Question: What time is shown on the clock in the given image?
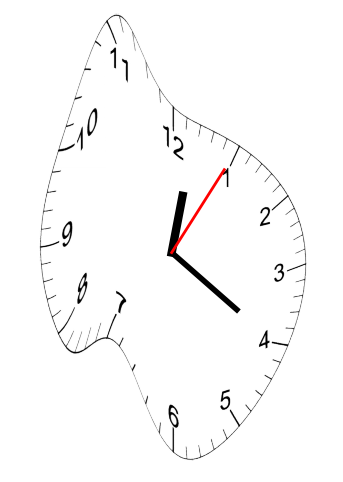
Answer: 12:20:05